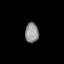
Tissue: lung
Cell type: Epithelial cells
Senescence score: 0.2069
Nuclear area (px): 266
Mean DAPI intensity: 143.244